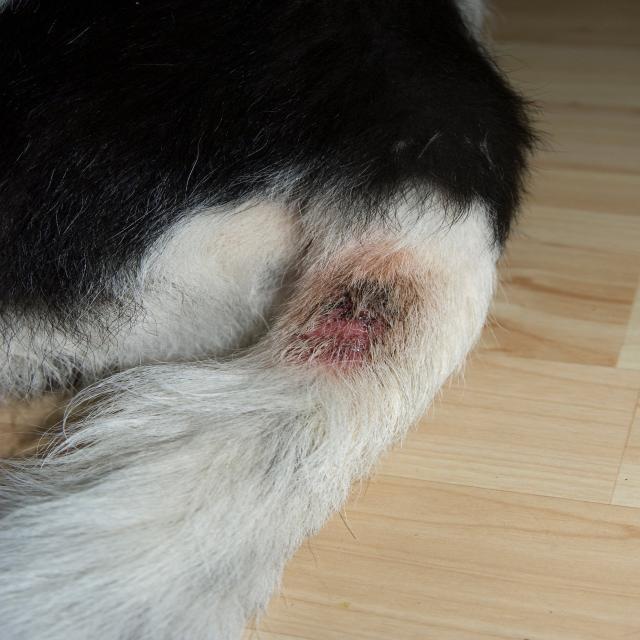
Canine dermatitis — inflammation of the skin presenting with erythema, pruritus, papules, and excoriation. May be allergic, contact, or atopic in origin.